Interaction volume radius: 10 \u00c5
Interaction volume height: 20 \u00c5
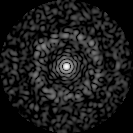
Disorder parameter: 0.8455